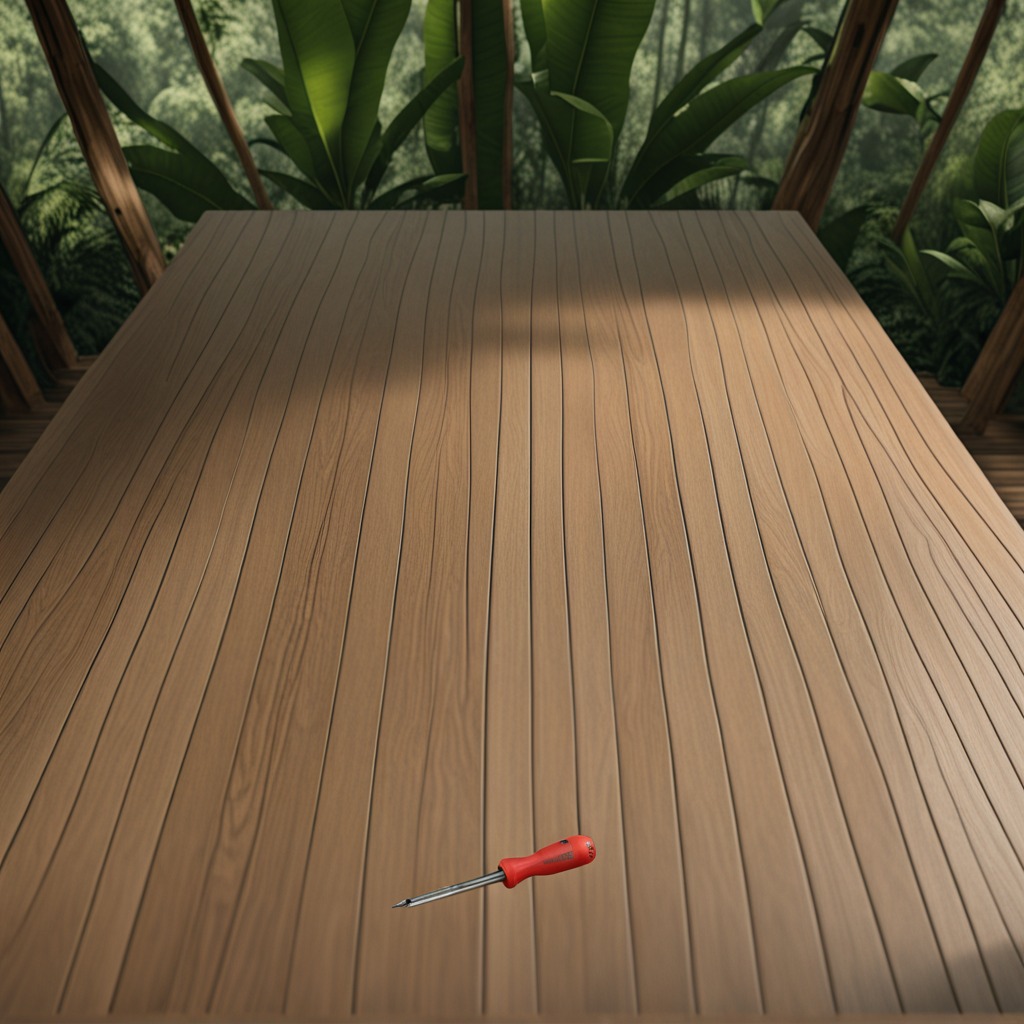
A screwdriver lies on the table.